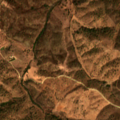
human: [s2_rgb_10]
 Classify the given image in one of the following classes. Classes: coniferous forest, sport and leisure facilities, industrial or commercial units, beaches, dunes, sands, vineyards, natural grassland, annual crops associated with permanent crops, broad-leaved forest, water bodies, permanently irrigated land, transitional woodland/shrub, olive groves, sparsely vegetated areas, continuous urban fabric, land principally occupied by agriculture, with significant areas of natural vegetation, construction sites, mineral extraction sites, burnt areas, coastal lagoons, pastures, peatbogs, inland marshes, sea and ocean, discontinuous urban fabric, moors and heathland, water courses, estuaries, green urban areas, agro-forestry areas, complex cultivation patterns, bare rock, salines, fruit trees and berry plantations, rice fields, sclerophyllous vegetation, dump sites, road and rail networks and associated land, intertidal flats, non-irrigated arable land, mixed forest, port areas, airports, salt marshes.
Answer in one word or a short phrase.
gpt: agro-forestry areas, broad-leaved forest